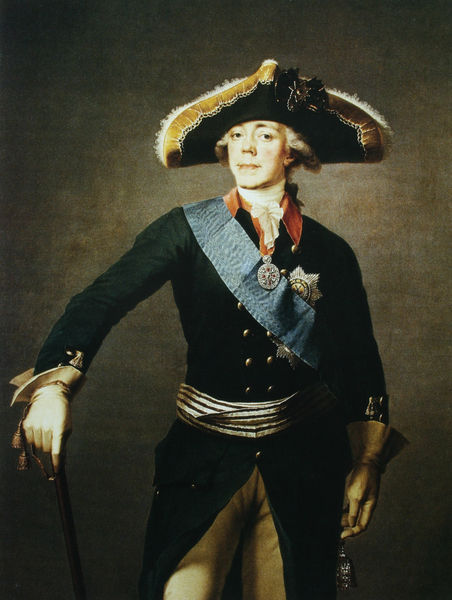
Titel: Porträt Zar Pauls I.
Künstler: Stepan Semjonowitsch Schtschukin
Standort: St. Petersburg
Institution: Staatliche Eremitage
Schlagwörter: blau, dunkel, feder, gemälde, hand, haut, mann, schatten, weiß, gelb, grün, blume, braun, elegant, finger, grau, haar, handschuh, handschuhe, hell, hintergrund, hut, licht, mund, nase, orange, schmuck, schwarz, blick, gürtel, rot, rock, schleife, anzug, hose, jung, wand, arm, augen, band, gesicht, inkarnat, kragen, mensch, silber, stehen, bildnis, herr, hände, portrait, porträt, öl, gold, haare, mantel, pose, stoff, adel, borte, england, frontal, kinn, knopf, lippen, ohren, stock, hellblau, perücke, schärpe, kopfbedeckung, wangen, stab, hosen, erhaben, könig, zopf, krawatte, grübchen, glanz, halstuch, gestreift, goya, kordel, kontrapost, aufstützen, knöpfe, kniestück, krempe, stolz, stern, militär, schwert, säbel, uniform, soldat, waffe, abzeichen, adeliger, degen, dreispitz, manschetten, offizier, orden, posieren, scherpe, kardinal, fürst, pinselduktus, seefahrt, jüngling, glocke, general, prinz, bommel, medaille, admiral, herrscherporträt, stulpen, drehung, selbstbewusst, banderole, bund, ehrung, kommandant, lokalfarbe, erhabenheit, auszeichnung, preuße, uniformjacke, stattlich, 1790, trodeeln, commodore